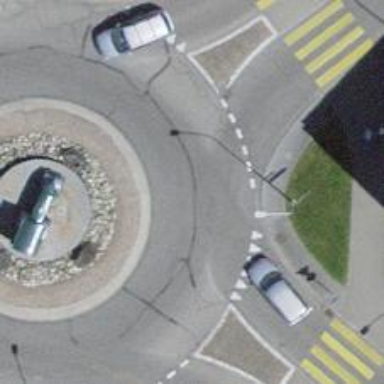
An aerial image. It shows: Asphalt road that is secondary route leading to roundabout.